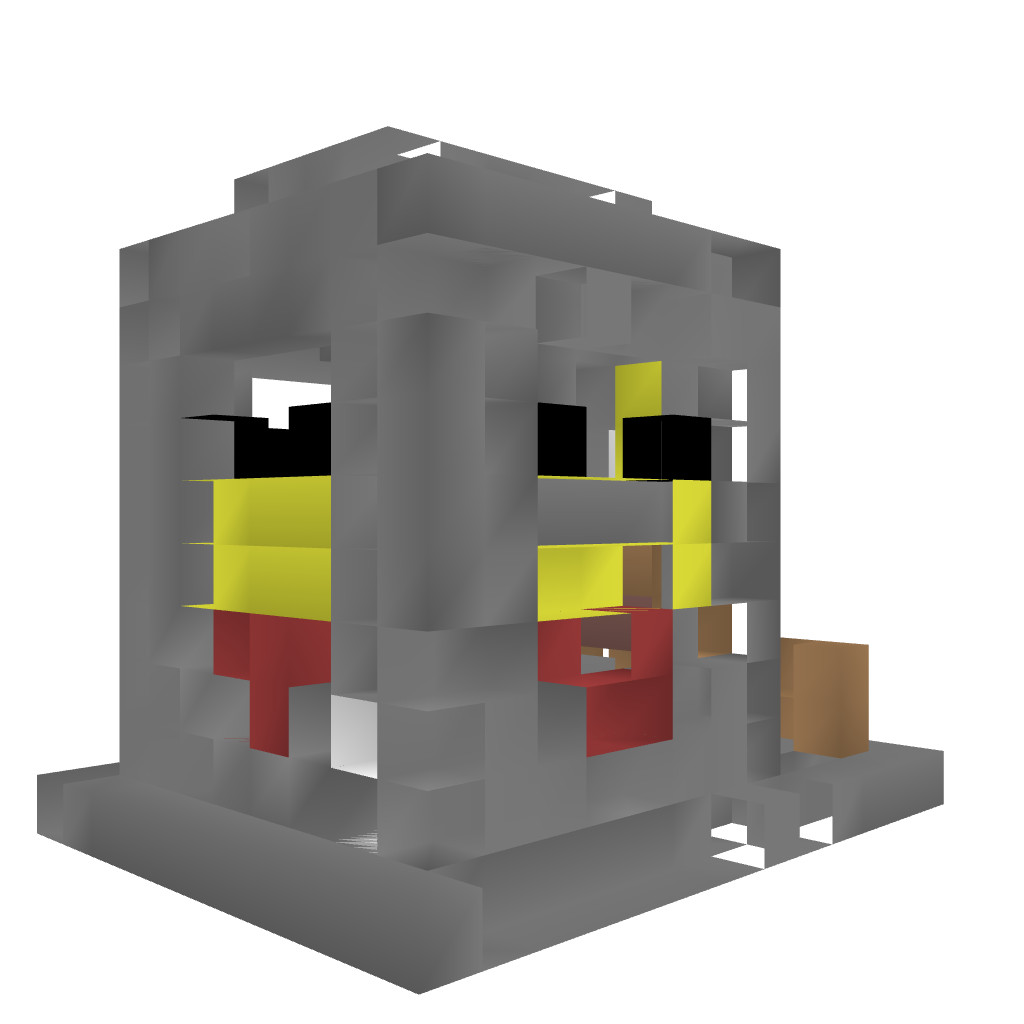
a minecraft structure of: Skin - Chicken Factory bad low quality